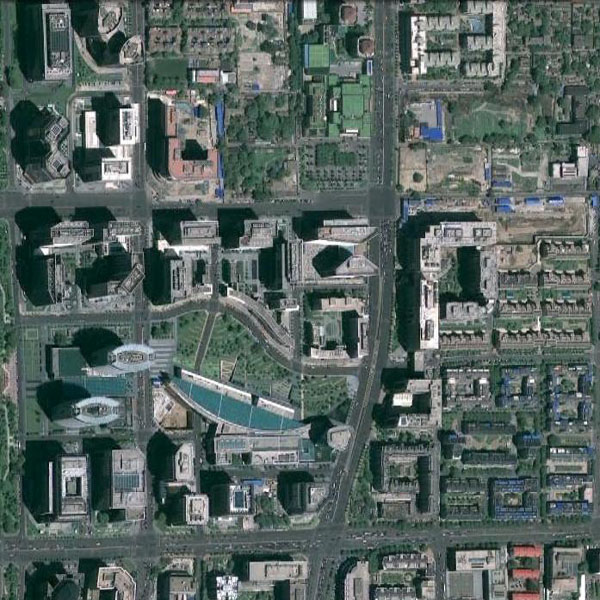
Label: Commercial